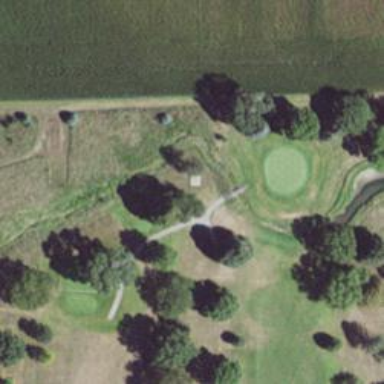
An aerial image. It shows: Path for both road and golf.